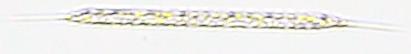
Label: Rhizosolenia